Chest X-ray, AP view. Patient: 34 years old, sex F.
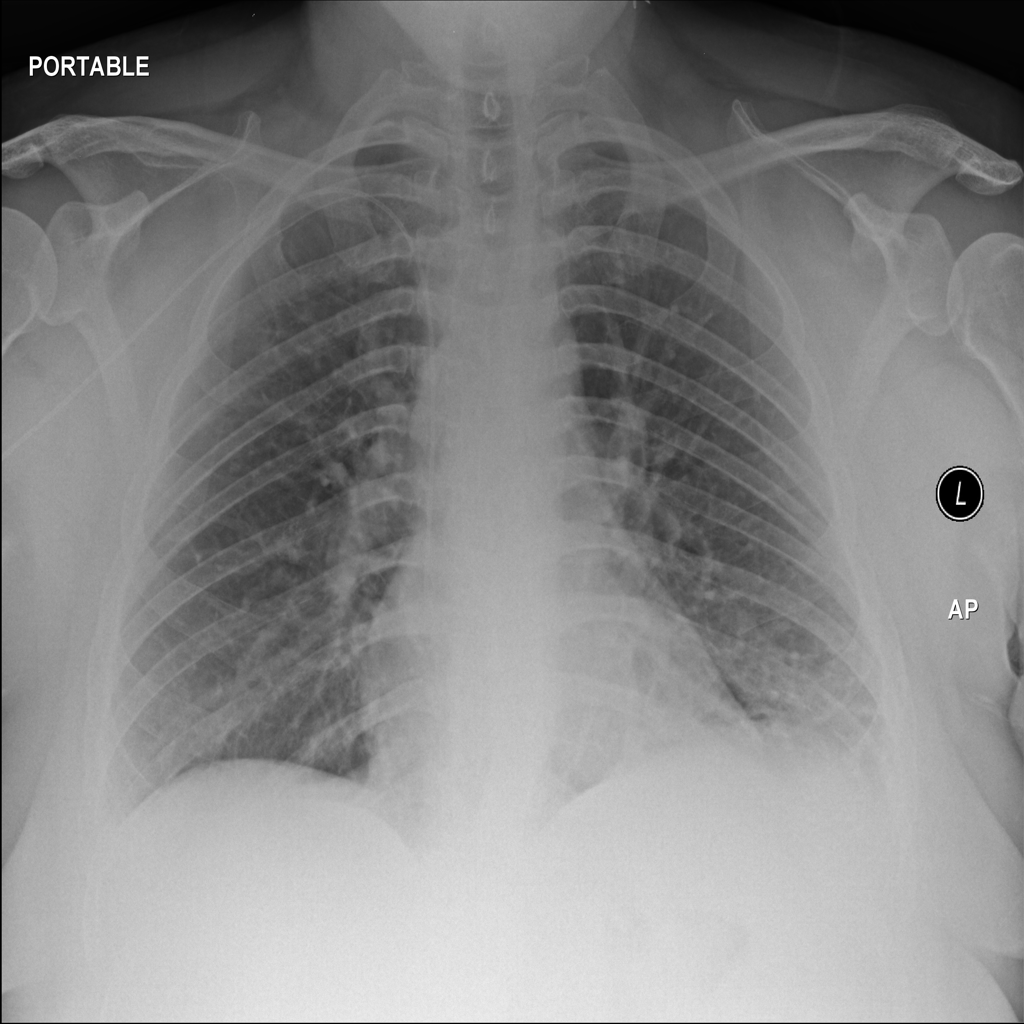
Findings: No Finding